【题型】解答题　【知识点】立体几何　【难度】medium
（本题 18 分）如图，三棱柱 \(ABC-A_1B_1C_1\) 是所有棱长均为 2 的直三棱柱，\(D\)、\(E\) 分别是棱 \(AB\) 和棱 \(AA_1\) 的中点。

(1) 求三棱柱的体积与表面积；

\vspace{1em}

(2) 求证：平面 \(B_1CD \perp\) 平面 \(ABB_1A_1\)；

\vspace{1em}

(3) 求二面角 \(B_1-CD-E\) 的余弦值的大小。

\vspace{1em}
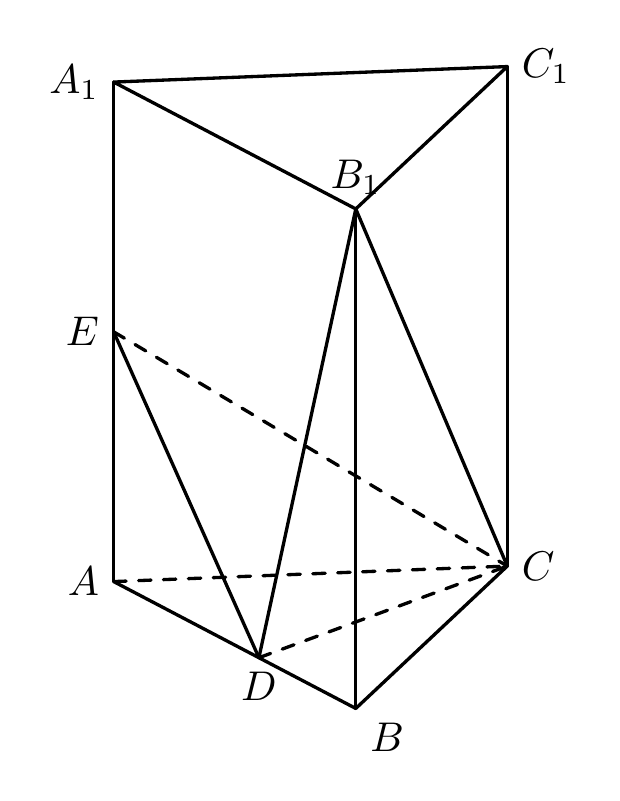
【解答】

\noindent \textbf{【答案】}
(1) \(2\sqrt{3}\)；\(12+2\sqrt{3}\)；

\noindent (2) 证明见解析；

\noindent (3) \(\dfrac{\sqrt{10}}{10}\).

\vspace{1em}

\noindent \textbf{【分析】}
(1) 由题目数据可得三棱柱体积与表面积；

\noindent (2) 通过证明 \(CD \perp\) 平面 \(ABB_1A_1\) 可完成证明；

\noindent (3) 由题可得 \(\angle EDB_1\) 为二面角 \(B_1-CD-E\) 的平面角，然后由余弦定理可得答案.

\vspace{1em}

\noindent \textbf{【详解】}
(1) 由题，
\[
V_{ABC-A_1B_1C_1} = S_{\triangle ABC} \cdot BB_1 = \frac{1}{2}AB \cdot \sqrt{BC^2 - \left(\frac{BA}{2}\right)^2} \cdot BB_1
\]
\[
= \frac{1}{2} \times 2 \times \sqrt{3} \times 2 = 2\sqrt{3};
\]

三棱柱 \(ABC-A_1B_1C_1\) 表面积为：
\[
S_{\triangle ABC} + S_{\triangle A_1B_1C_1} + 3S_{\square ABB_1A_1} = 2 \times \frac{1}{2} \times 2 \times \sqrt{3} + 3 \times 2 \times 2 = 12 + 2\sqrt{3};
\]

\noindent (2) 因 \(D\) 为 \(AB\) 中点，结合题意，可得 \(CD \perp AB\)，

又 \(B_1B \perp\) 平面 \(ABC\)，\(CD \subset\) 平面 \(ABC\)，则 \(CD \perp BB_1\).

因 \(BB_1,\ AB \subset\) 平面 \(ABB_1A_1\)，\(BB_1 \cap AB = B\)，则 \(CD \perp\) 平面 \(ABB_1A_1\).

又 \(CD \subset\) 平面 \(B_1CD\)，则平面 \(B_1CD \perp\) 平面 \(ABB_1A_1\)；

\noindent (3) 由 (2) 可得 \(CD \perp\) 平面 \(ABB_1A_1\)，因 \(DB_1,\ DE \subset\) 平面 \(ABB_1A_1\)，

则 \(CD \perp DB_1\)，\(CD \perp DE\)，从而 \(\angle EDB_1\) 为二面角 \(B_1-CD-E\) 的平面角.

如图，连接 \(EB_1\)，由题可得 \(EB_1 = \sqrt{A_1B_1^2 + A_1E^2} = \sqrt{5}\)，\(ED = \sqrt{AE^2 + AD^2} = \sqrt{2}\)，

\(B_1D = \sqrt{B_1B^2 + BD^2} = \sqrt{5}\)，由余弦定理，
\[
\cos \angle EDB_1 = \frac{DE^2 + DB_1^2 - EB_1^2}{2DE \cdot DB_1} = \frac{2 + 5 - 5}{2 \times \sqrt{2} \times \sqrt{5}} = \frac{\sqrt{10}}{10}.
\]

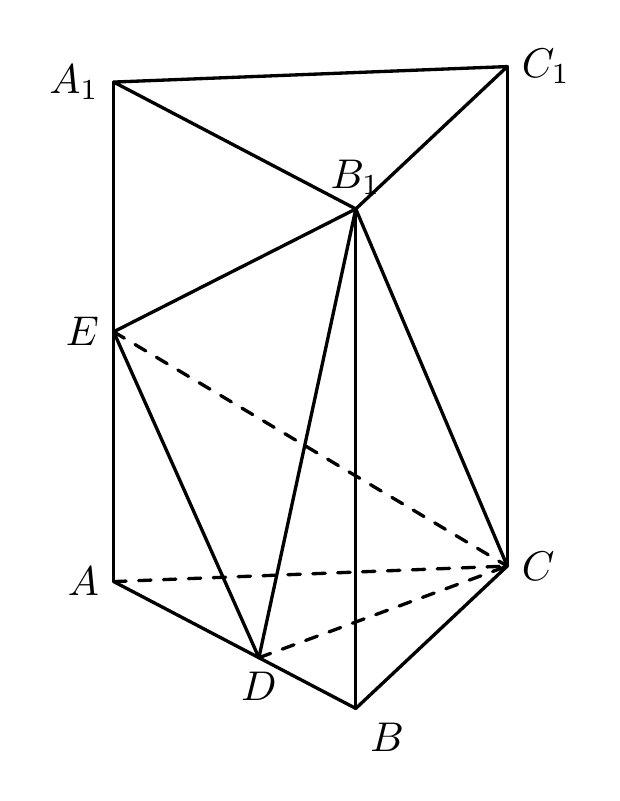